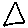
Label: triangle